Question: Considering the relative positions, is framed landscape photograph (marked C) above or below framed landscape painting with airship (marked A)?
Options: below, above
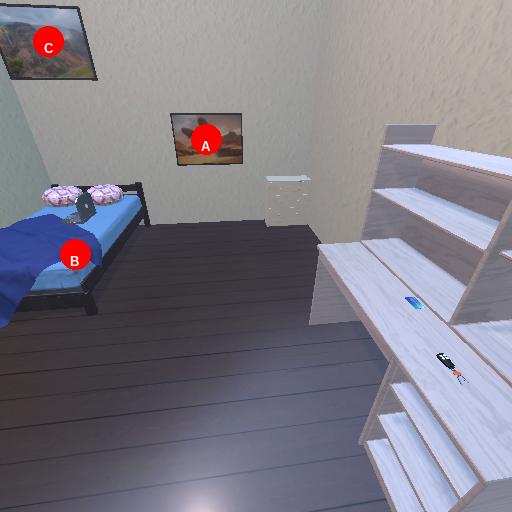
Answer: below